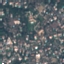
Land use / land cover class: Residential